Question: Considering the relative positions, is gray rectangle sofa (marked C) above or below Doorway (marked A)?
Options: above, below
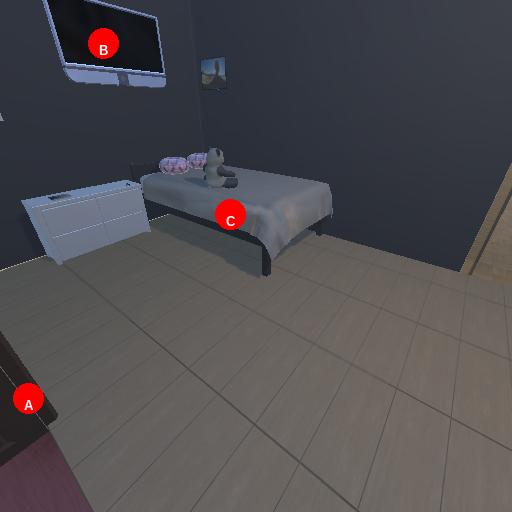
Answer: above